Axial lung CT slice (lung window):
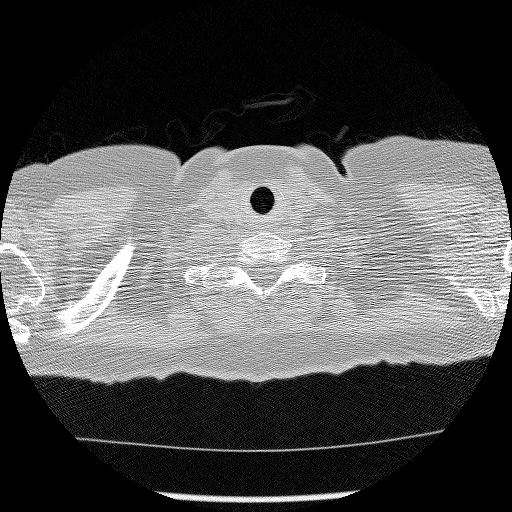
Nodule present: no